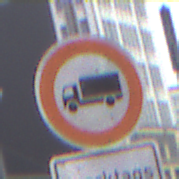
Verkehrszeichen: VerbotFuerKraftfahrzeugeUeberDreiKommaFuenfTonnen
Zusatzzeichen unten: ZeitangabenMitBeschraenkungAufWochentage1
Umgebung: Outdoor, Urban
Tageszeit: MorningAfternoon
Wetter: Overcast
Licht: Natural
Jahreszeit: NotSpecified
Kontrast: LowContrast